Question:
How to add another option here like order actions, order totals. I know how to create option page but not how to edit woocommerce options . Is there any way ?
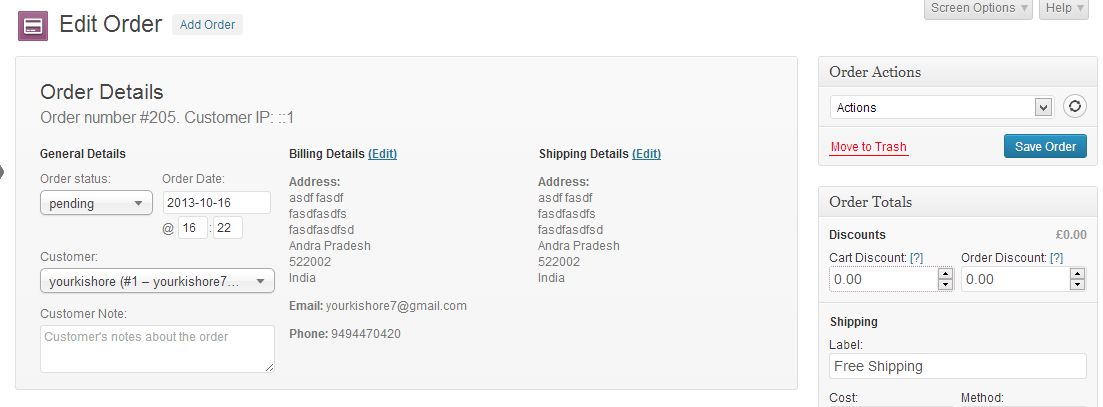
Answer: Its really simple to customize the order and coupons in woocommerce because they are just another custom post type. You can use any functionality of a custom post type in there. You only need to keep in mind that the post type of 'Orders' is 'shop_order' and of 'Coupons' is 'shop_coupon'.
If you want to add some custom option inside the order editor page of woocommerce then use the following code to add a new meta box inside that post type.-
'''
add_action('add_meta_boxes',function(){
add_meta_box('custom_order_option', 'Custom Order Option', 'custom_order_option_cb','shop_order');
});
function custom_order_option_cb($post){
// your code goes here...
}
'''
For further details visit the codex <URL>.